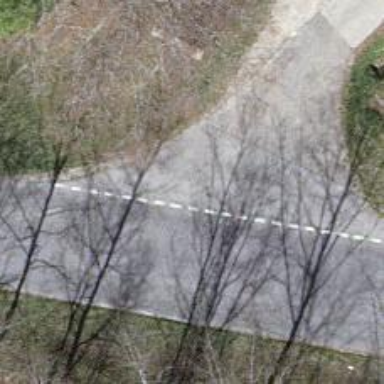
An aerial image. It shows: Tertiary road.